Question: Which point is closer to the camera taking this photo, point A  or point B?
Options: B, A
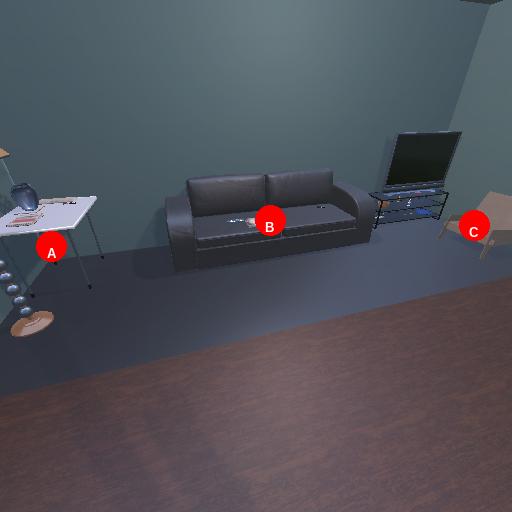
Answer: B